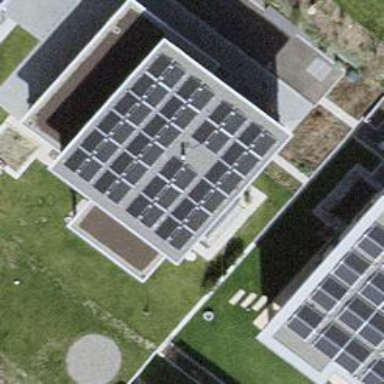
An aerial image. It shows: Solar photovoltaic panel generator.